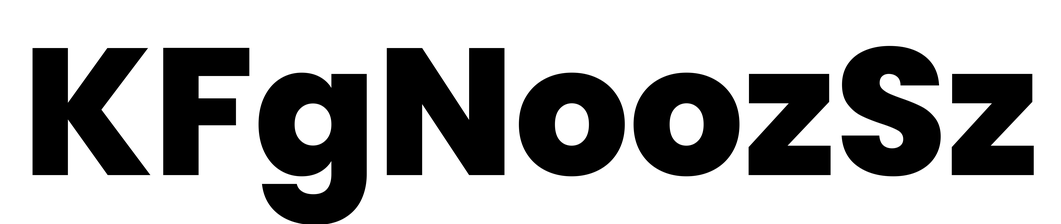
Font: Poppins-ExtraBold